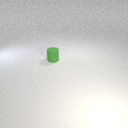
small green rubber cylinder